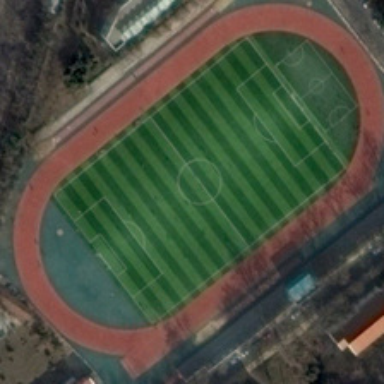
Some trees are planted around the playground .